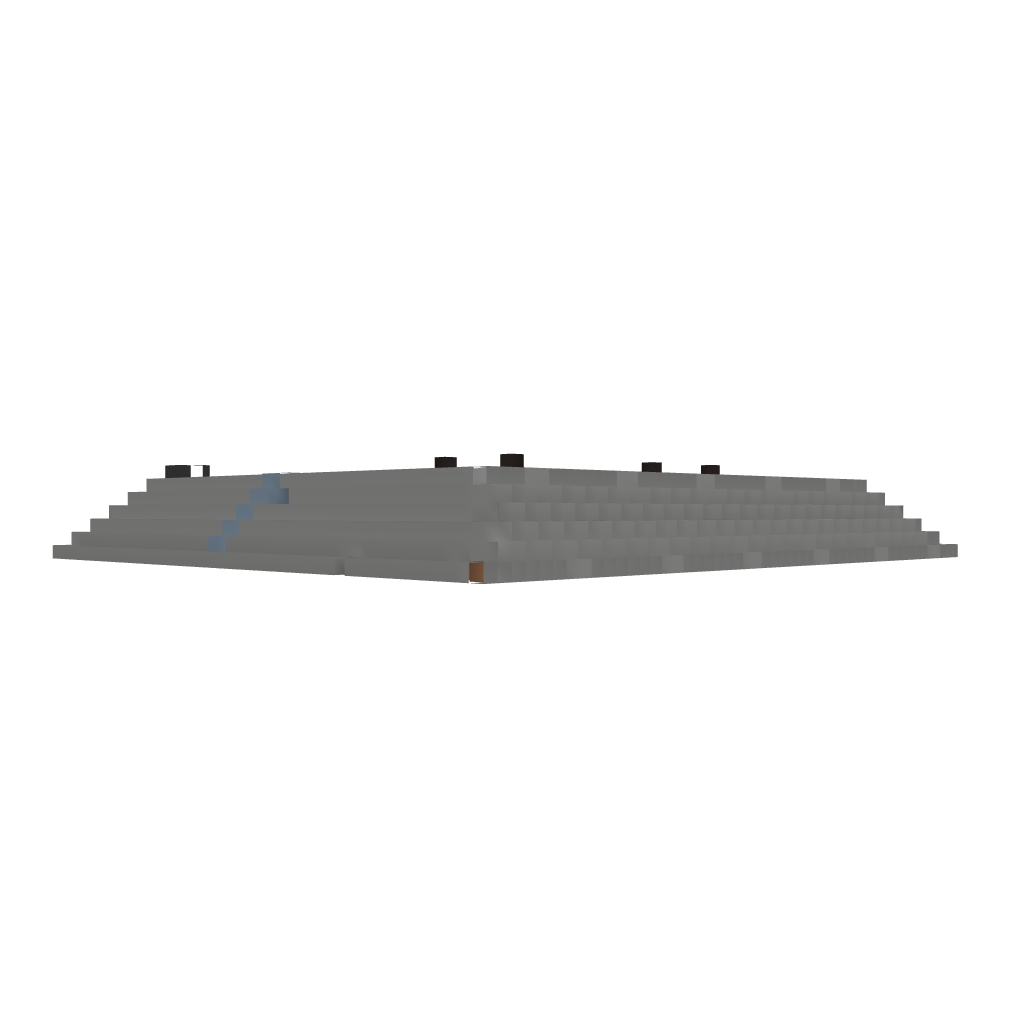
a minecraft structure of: unknown maze